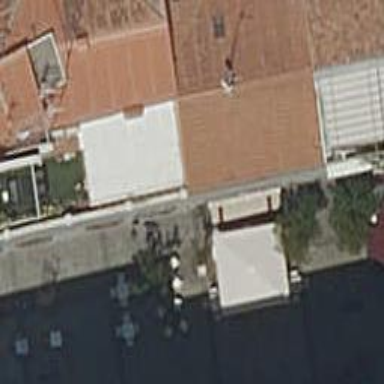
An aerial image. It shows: Restaurant.